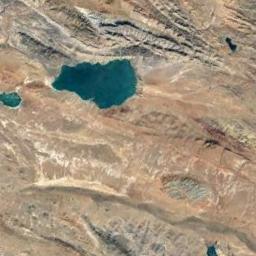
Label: lake